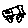
Label: car